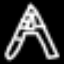
Label: The Eiffel Tower